Question: SpatialPoly Data: <URL>
Yield Data: <URL>
Code:
'''
## Loading packages
library(rgdal)
library(plyr)
library(maps)
library(maptools)
library(mapdata)
library(ggplot2)
library(RColorBrewer)
library(foreign)
library(sp)
## Loading shapefiles and .csv files
#Morocco <- readOGR(dsn=".", layer="Morocco_adm0")
MoroccoReg <- readOGR(dsn=".", layer="Morocco_adm1")
MoroccoYield <- read.csv(file = "F:/Purdue University/RA_Position/PhD_ResearchandDissert/PhD_Draft/Country-CGE/RMaps_Morocco/Morocco_Yield.csv", header=TRUE, sep=",", na.string="NA", dec=".", strip.white=TRUE)
## Reorder the data in the shapefile based on the category variable "ID_1" and change to dataframe
MoroccoReg <- MoroccoReg[order(MoroccoReg$ID_1), ]
MoroccoReg.df <- fortify(MoroccoReg)
## Add the yield impacts column to shapefile from the .csv file by "ID_1"
## Note that in the .csv file, I just added the column "ID_1" to match it with the shapefile
MoroccoReg.df <- cbind(MoroccoReg.df,MoroccoYield,by = 'ID_1')
## Check the structure and contents of shapefile
attributes(MoroccoReg.df)
## Define new theme for map
## I have found this function on the website
theme_map <- function (base_size = 12, base_family = "") {
theme_gray(base_size = base_size, base_family = base_family) %+replace%
theme(
axis.line=element_blank(),
axis.text.x=element_blank(),
axis.text.y=element_blank(),
axis.ticks=element_blank(),
axis.ticks.length=unit(0.3, "lines"),
axis.ticks.margin=unit(0.5, "lines"),
axis.title.x=element_blank(),
axis.title.y=element_blank(),
legend.background=element_rect(fill="white", colour=NA),
legend.key=element_rect(colour="white"),
legend.key.size=unit(1.5, "lines"),
legend.position="right",
legend.text=element_text(size=rel(1.2)),
legend.title=element_text(size=rel(1.4), face="bold", hjust=0),
panel.background=element_blank(),
panel.border=element_blank(),
panel.grid.major=element_blank(),
panel.grid.minor=element_blank(),
panel.margin=unit(0, "lines"),
plot.background=element_blank(),
plot.margin=unit(c(1, 1, 0.5, 0.5), "lines"),
plot.title=element_text(size=rel(1.8), face="bold", hjust=0.5),
strip.background=element_rect(fill="grey90", colour="grey50"),
strip.text.x=element_text(size=rel(0.8)),
strip.text.y=element_text(size=rel(0.8), angle=-90)
)
}
## Plotting
MoroccoRegMap1 <- ggplot(data = MoroccoReg.df, aes(long, lat, group = group))
MoroccoRegMap1 <- MoroccoRegMap1 + geom_polygon(aes(fill = A2Med_noCO2))
MoroccoRegMap1 <- MoroccoRegMap1 + geom_path(colour = 'gray', linestyle = 2)
#MoroccoRegMap <- MoroccoRegMap + scale_fill_gradient(low = "#CC0000",high = "#006600")
MoroccoRegMap1 <- MoroccoRegMap1 + scale_fill_gradient2(name = "%Change in yield",low = "#CC0000",mid = "#FFFFFF",high = "#006600")
MoroccoRegMap1 <- MoroccoRegMap1 + labs(title="SRES_A2, noCO2 Effect")
MoroccoRegMap1 <- MoroccoRegMap1 + coord_equal() + theme_map()
MoroccoRegMap1
'''
Results:

Question:
In Yield data, I have a column that describes the labels corresponding to each of the entries in the column "ID_1". What I am trying to achieve is two things:
1) plot the map and add the "ID_1" variable entries as labels on the map, thus identifying each region;
2) generate a second legend, besides the one that captures the values in the data, and which the entries in "ID_1" and their corresponding description in the "Labels" column in the dataframe.
I hope I framed my question clearly.
thanks.
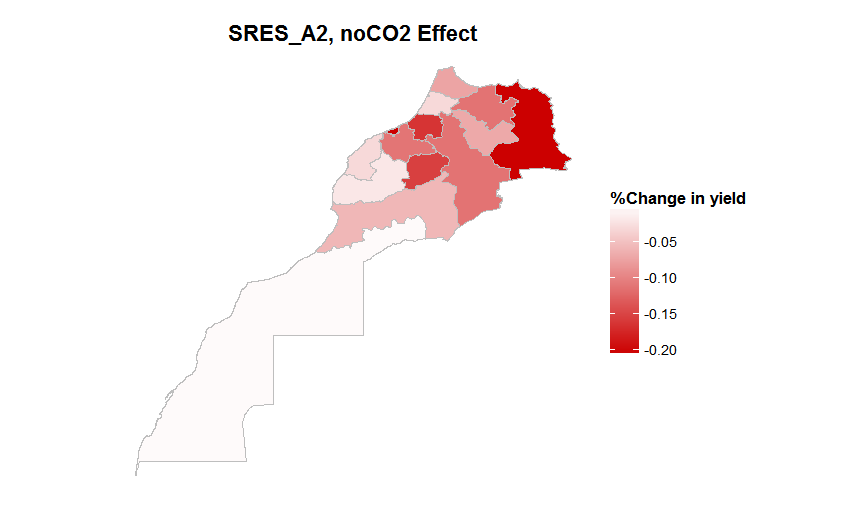
Answer: First, let me apologize for taking so long to get back - I missed your comment among all the others. Is this what you had in mind?

This was produced with the following code. Before getting into an explanation, you should be aware that creating a legend is the least of your problems. Note how the colors are different in the two maps. Your code above does not assign CO2 changes to the correct regions. For example, according to 'MoroccoYields.csv', the largest change (improvement?) was '-0.205' in 'Region 4', but on your map the largest (darkest red) is at the northeastern tip of Morocco, which is actually 'l'Oriental (Region 6)'. An explanation follows the code.
'''
## Loading packages
library(rgdal)
library(plyr)
library(maps)
library(maptools)
library(mapdata)
library(ggplot2)
library(RColorBrewer)
library(foreign)
library(sp)
# get.centroids: function to extract polygon ID and centroid from shapefile
get.centroids = function(x){
poly = MoroccoReg@polygons[[x]]
ID = poly@ID
centroid = as.numeric(poly@labpt)
return(c(id=ID, long=centroid[1], lat=centroid[2]))
}
#setwd("Directory where shapefile and Yields are stored")
## Loading shapefiles and .csv files
MoroccoReg <- readOGR(dsn=".", layer="Morocco_adm1")
MoroccoYield <- read.csv(file = "Morocco_Yield.csv", header=TRUE, sep=",", na.string="NA", dec=".", strip.white=TRUE)
MoroccoYield$ID_1 <- substr(MoroccoYield$ID_1,3,10)
## Reorder the data in the shapefile based on the category variable "ID_1" and change to dataframe
MoroccoReg <- MoroccoReg[order(MoroccoReg$ID_1), ]
MoroccoYield <- cbind(id=rownames(MoroccoReg@data),MoroccoYield)
# build table of labels for annotation (legend).
labs <- do.call(rbind,lapply(1:14,get.centroids))
labs <- merge(labs,MoroccoYield[,c("id","ID_1","Label")],by="id")
labs[,2:3] <- sapply(labs[,2:3],function(x){as.numeric(as.character(x))})
labs$sort <- as.numeric(as.character(labs$ID_1))
labs <- labs[order(labs$sort),]
MoroccoReg.df <- fortify(MoroccoReg)
## This does NOT work...
## Add the yield impacts column to shapefile from the .csv file by "ID_1"
## Note that in the .csv file, I just added the column "ID_1" to match it with the shapefile
#MoroccoReg.df <- cbind(MoroccoReg.df,MoroccoYield,by = 'ID_1')
## Do it this way...
MoroccoReg.df <- merge(MoroccoReg.df,MoroccoYield, by="id")
## Check the structure and contents of shapefile
attributes(MoroccoReg.df)
## Plotting
MoroccoRegMap1 <- ggplot(data = MoroccoReg.df, aes(long, lat, group=id))
MoroccoRegMap1 <- MoroccoRegMap1 + geom_polygon(aes(fill = A2Med_noCO2))
MoroccoRegMap1 <- MoroccoRegMap1 + geom_path(colour = 'gray', linestyle = 2)
MoroccoRegMap1 <- MoroccoRegMap1 + scale_fill_gradient2(name = "%Change in yield",low = "#CC0000",mid = "#FFFFFF",high = "#006600")
MoroccoRegMap1 <- MoroccoRegMap1 + labs(title="SRES_A2, noCO2 Effect")
MoroccoRegMap1 <- MoroccoRegMap1 + coord_equal() #+ theme_map()
MoroccoRegMap1 <- MoroccoRegMap1 + geom_text(data=labs, aes(x=long, y=lat, label=ID_1), size=4)
MoroccoRegMap1 <- MoroccoRegMap1 + annotate("text", x=max(labs$long)-5, y=min(labs$lat)+3-0.5*(1:14),
label=paste(labs$ID_1,": ",labs$Label,sep=""),
size=3, hjust=0)
MoroccoRegMap1
'''
First, on merging your yield data with the map regions: you use
'''
MoroccoReg.df <- cbind(MoroccoReg.df,MoroccoYield,by = 'ID_1')
'''
This is not how 'cbind(...)' works. 'cbind(...)' merely combines it's arguments column-wise. It is not a merge function. So you had a data frame, 'MoroccoReg.df', with 107,800 rows (one row for every line endpoint on your map), and you are combining it with 'MoroccoYield', which has 14 rows (1 for every Region). So 'cbind(...)' replicates those 14 rows 7700 times to fill out the 107,800 rows it needs. The expression 'by="ID_1"' merely adds another column named "'by"' with '"ID_1"' replicated 107,800 times. Run the statement above and type 'head(MoroccoReg.df)' and look for the last column.
So how to do the merge? There are a number of functions in 'R' that are supposed to make this easy, but I couldn't get any of them to work. This is what did work:
Every polygon in the shapefile has an ID. There is also an "ID_1" field in the shapefile data section, but these are . [BTW: The 'ID_1' field in the shapefile data section, and the 'ID_1' field in your 'csv' file were also different: the latter has '"TR"' prepended to the region number; so that had to be dealt with as well].
Reordering the shapefile with:
'''
MoroccoReg <- MoroccoReg[order(MoroccoReg$ID_1), ]
'''
will change the order of the polygons, but will not change their ID's. It turns out that the polygon ID matches the row name in the data section of the shapefile, so I prepended that (using 'cbind(...)'!) to your 'MoroccoYeild' data frame.
'''
MoroccoYield <- cbind(id=rownames(MoroccoReg@data),MoroccoYield)
'''
So now 'MoroccoYield' has an 'id' field which maps to the polygon ID, and an 'ID_1' field, which identifies the Region. Now we can 'fortify(...)' and 'merge(...)'. 'merge(...)' does take a 'by=' argument.
'''
MoroccoReg.df <- fortify(MoroccoReg)
MoroccoReg.df <- merge(MoroccoReg.df,MoroccoYield, by="id")
'''
This appends all of your 'MoroccoYield' columns to the appropriate rows of 'MoroccoReg.df'.
Creating the legend:
The obvious question is how to position the labels? Ideally, we would place the Region number from 'MoroccoYield$ID_1' at the centroid of each region, and then create a legend that identifies the Regions, based on 'MoroccoYield$Label'.
So where to find the centroids? These are stored in an obscure location in the polygon section of the shapefile. To make a long story short, I created a utility function 'get.centroid(...)' which extracts the centroid from a polygon. Then I applied that function to all the polygons to produce a table of centroids with corresponding polygon ID. Then I merged that with the labels in 'MoroccoYield'. This created a data frame 'labs' which has the following columns:
'''
id: polygon ID
long: centroid longitude
lat: centroid latitude
ID_1: region ID
label: region name
sort: a sortable (numeric) version of ID_1
'''
Then, adding the following code to your ggplot...
'''
...
MoroccoRegMap1 <- MoroccoRegMap1 + geom_text(data=labs, aes(x=long, y=lat, label=label.id), size=4)
MoroccoRegMap1 <- MoroccoRegMap1 + annotate("text", x=max(labs$long)-5, y=min(labs$lat)+3-0.5*(1:14),
label=paste(labs$label.id,": ",labs$Label,sep=""),
size=3, hjust=0)
'''
...creates the map. There's no clean way, that I could find, to do this with a formal "ggplot legend", so I had to use 'annotate(...)'. Positioning the annotation is kind of a hack, but it seems to work.
In response to @smailov83's comment, if you change the code to create the ggplot to this...
'''
MoroccoRegMap1 <- ggplot(data = MoroccoReg.df, aes(long, lat, group=group))
MoroccoRegMap1 <- MoroccoRegMap1 + geom_polygon(aes(fill = A2Med_noCO2))
MoroccoRegMap1 <- MoroccoRegMap1 + geom_path(colour = 'gray', linestyle = 2)
MoroccoRegMap1 <- MoroccoRegMap1 + scale_fill_gradient2(name = "%Change in yield",low = "#CC0000",mid = "#FFFFFF",high = "#006600")
MoroccoRegMap1 <- MoroccoRegMap1 + labs(title="SRES_A2, noCO2 Effect")
MoroccoRegMap1 <- MoroccoRegMap1 + coord_equal() #+ theme_map()
MoroccoRegMap1 <- MoroccoRegMap1 + geom_text(data=labs, aes(x=long, y=lat, label=ID_1, group=ID_1), size=4)
MoroccoRegMap1 <- MoroccoRegMap1 + annotate("text", x=max(labs$long)-5, y=min(labs$lat)+3-0.5*(1:14),
label=paste(labs$ID_1,": ",labs$Label,sep=""),
size=3, hjust=0)
'''
...you get this:

Which I believe fixes the problem. The reason for the extra lines in your map was that the 'ggplot' must be grouped by the column 'MoroccoReg.df$group' (so, 'aes(..., group=group)' 'aes(...,group=id)'). When you do this, however, 'ggplot' tries to group by '"group"' in all layers. In 'geom_text(...)', where we are using a new, local dataset - the 'labs' data frame - there is no 'group' column. To deal with this, we must explicitly set 'group' to something else in 'geom_text(...)'. Bottom line: this seem to work.